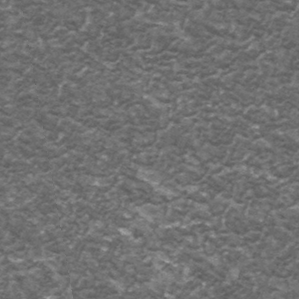
Label: frost